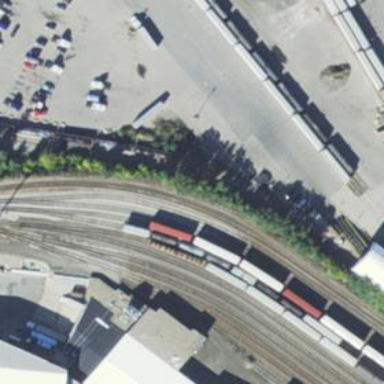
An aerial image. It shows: Railway yard used for servicing trains.